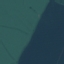
Land use / land cover class: AnnualCrop